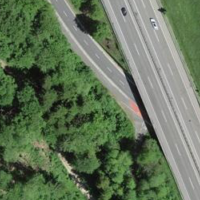
EUNIS habitat code: 57
Species observed at this site:
Milvus milvus
Allium ursinum
Lapsana communis
Milvus migrans